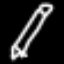
Label: pencil